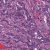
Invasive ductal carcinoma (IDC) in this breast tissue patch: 1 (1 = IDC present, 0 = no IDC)